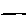
Label: line